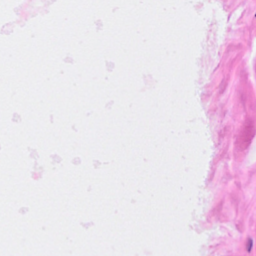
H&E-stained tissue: Breast